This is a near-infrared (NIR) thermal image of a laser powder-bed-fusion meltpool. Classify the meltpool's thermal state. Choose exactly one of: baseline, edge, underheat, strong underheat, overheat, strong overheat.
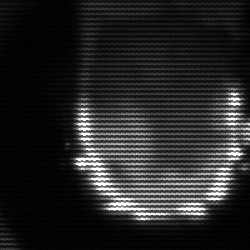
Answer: baseline